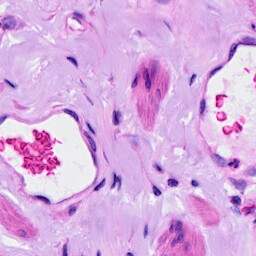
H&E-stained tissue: Ovarian